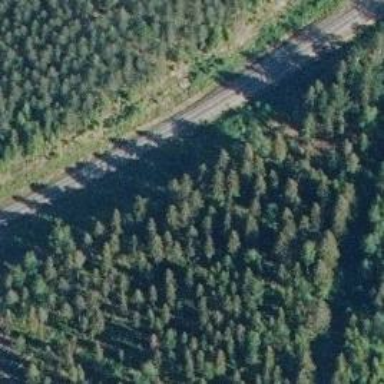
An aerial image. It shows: Railway track classified as B1.